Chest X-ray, PA view. Patient: 54 years old, sex M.
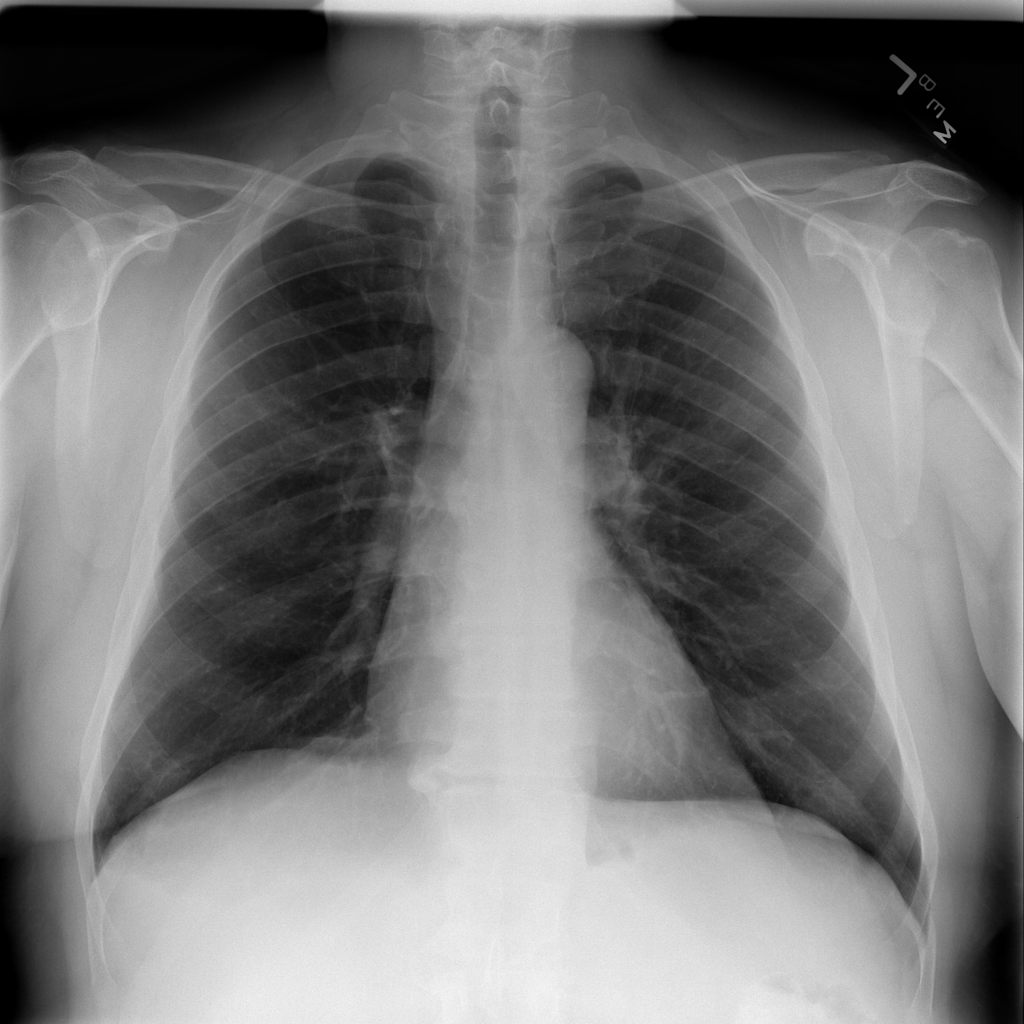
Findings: No Finding